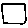
Label: square